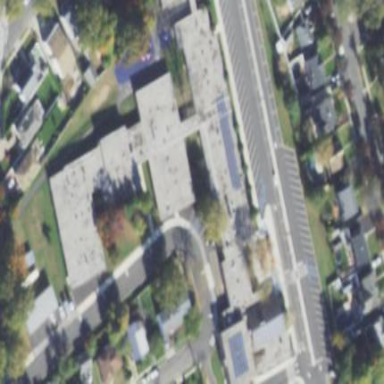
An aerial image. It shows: School building.